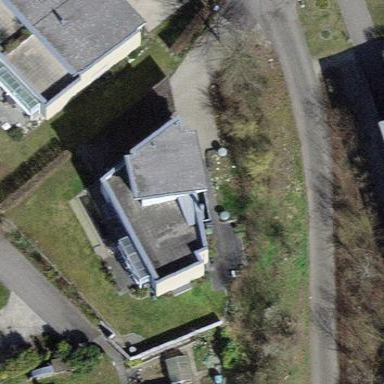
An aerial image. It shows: Flat-roofed building.